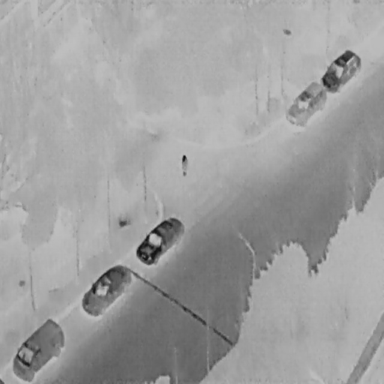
There is a Person in the infrared image.